Field crop: maize
Growth stage: 2
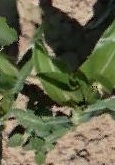
Species: maize